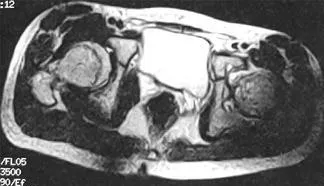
The horizontal MRI of bilateral hip joints, the femoral head and acetabular articular surfaces were rough.
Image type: radiology (mri)